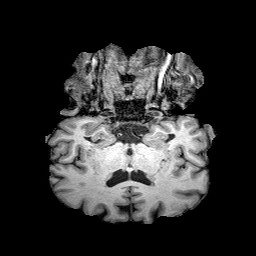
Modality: T1w
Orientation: sagittal
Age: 66
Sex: male
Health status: healthy